Aerial crown-view tile of a tropical tree (Barro Colorado Island, Panama), acquired 20241112:
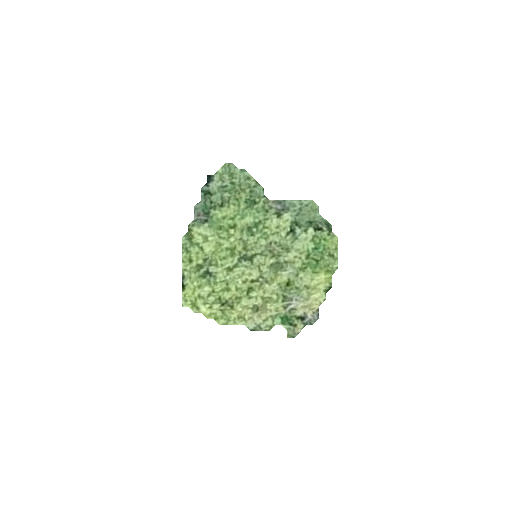
Species: Aiouea montana
GBIF accepted scientific name: Aiouea montana
Crown area: 29.66 m²